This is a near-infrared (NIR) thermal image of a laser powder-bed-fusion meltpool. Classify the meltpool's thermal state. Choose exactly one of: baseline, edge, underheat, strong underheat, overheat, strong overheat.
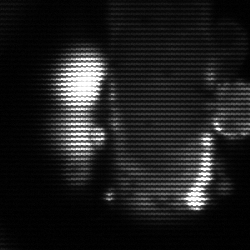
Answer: strong underheat